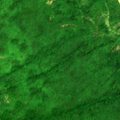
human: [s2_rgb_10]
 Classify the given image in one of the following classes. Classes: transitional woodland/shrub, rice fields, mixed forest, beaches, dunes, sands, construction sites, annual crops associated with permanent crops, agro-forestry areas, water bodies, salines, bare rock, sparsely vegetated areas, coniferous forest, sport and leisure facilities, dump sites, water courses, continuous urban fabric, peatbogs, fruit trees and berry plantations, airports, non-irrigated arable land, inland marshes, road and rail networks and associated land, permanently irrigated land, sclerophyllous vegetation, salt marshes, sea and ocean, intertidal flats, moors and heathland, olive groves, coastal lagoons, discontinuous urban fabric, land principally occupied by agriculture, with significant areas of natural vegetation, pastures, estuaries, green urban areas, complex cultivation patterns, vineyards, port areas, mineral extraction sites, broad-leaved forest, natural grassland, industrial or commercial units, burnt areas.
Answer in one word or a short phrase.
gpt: broad-leaved forest